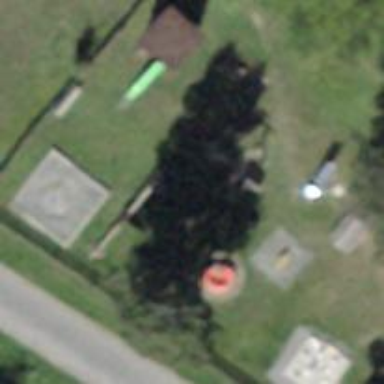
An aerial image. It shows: Playground with swings.